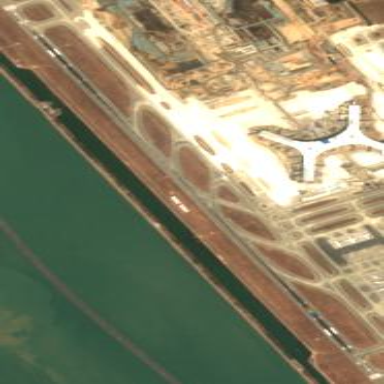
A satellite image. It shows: Area designated as runway within airport.